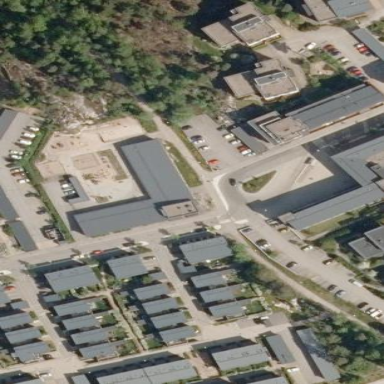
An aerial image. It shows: Building.